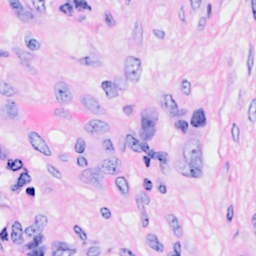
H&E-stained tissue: Breast